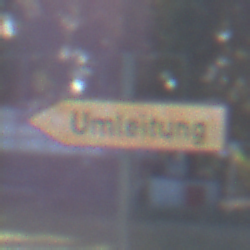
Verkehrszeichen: UmleitungswegweiserLinksweisend
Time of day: MorningAfternoon
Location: Outdoor (Suburban)
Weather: PartlyCloudy
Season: NotSpecified
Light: Natural